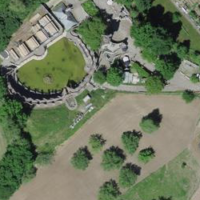
EUNIS habitat code: 55
Species observed at this site:
Volucella inanis
Phasia obesa